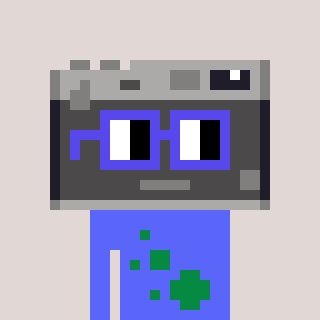
a pixel art character with square blue glasses, a camera-shaped head and a purple-colored body on a warm background